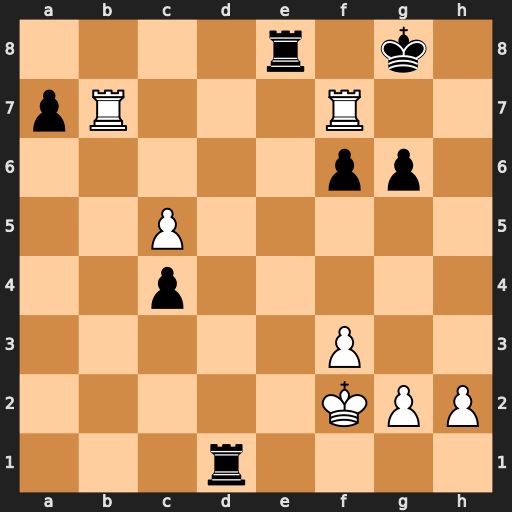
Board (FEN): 4r1k1/pR3R2/5pp1/2P5/2p5/5P2/5KPP/3r4
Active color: w
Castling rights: -
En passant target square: -
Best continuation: Rg7+ Kh8 Rh7+